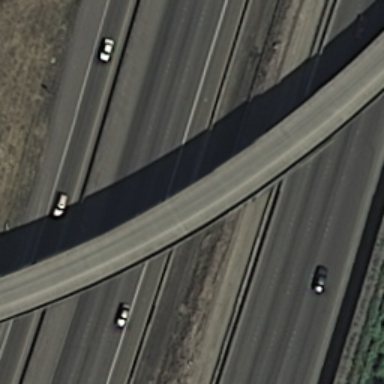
An overpass with a road go across another roads diagonally .